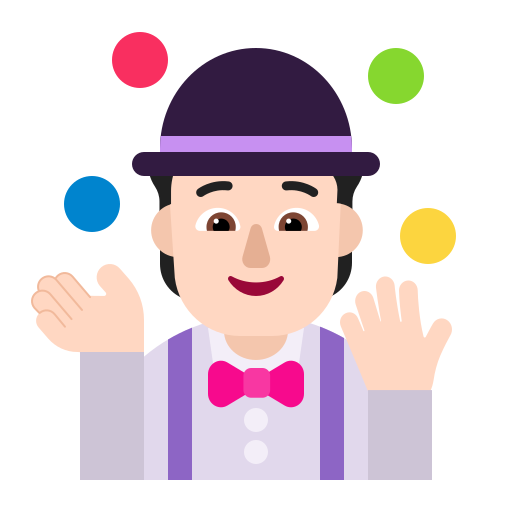
person juggling flat light